Question: I'm getting used to styling slowly, especially in regards to Templates (DataTemplates, Templates, ControlTemplates etc).
However, I'm lost
I'm trying to have my TabItems all white (I'm not as far as Triggers yet so the selected item won't be shown), and the content to be grey. The entire thing is to be border-less.
I'm following the <URL>, and my stripped down version is
'''
<TabControl ItemsSource="{Binding Tabs}" SelectedItem="{Binding SelectedTab, UpdateSourceTrigger=PropertyChanged}" Margin="20">
<TabControl.Resources>
<Style TargetType="{x:Type TabControl}">
<Setter Property="Template">
<Setter.Value>
<ControlTemplate TargetType="{x:Type TabControl}">
<Grid>
<Grid.RowDefinitions>
<RowDefinition Height="*"></RowDefinition>
</Grid.RowDefinitions>
<Border Background="Red">
<ContentPresenter x:Name="PART_SelectedContentHost"
Margin="4"
ContentSource="SelectedContent" />
</Border>
</Grid>
</ControlTemplate>
</Setter.Value>
</Setter>
</Style>
<Style TargetType="{x:Type TabItem}">
<Setter Property="Template">
<Setter.Value>
<ControlTemplate TargetType="{x:Type TabItem}">
<Grid>
<ContentPresenter x:Name="ContentSite"
VerticalAlignment="Center"
HorizontalAlignment="Center"
ContentSource="Header"
Margin="12,2,12,2"
RecognizesAccessKey="True" />
</Grid>
</ControlTemplate>
</Setter.Value>
</Setter>
</Style>
</TabControl.Resources>
</TabControl>
'''
My WPF only shows a thin red line across the screen.
I'm using the MVVM approach, so I can see that although I set the ItemsSource (to a property called Tabs), I'm not defining it else where. The 'Tabs' of which I'm binding too all have a property called Title. This Title should be seen in the 'TabItem' header
So, I tried to update the following (in the TabItem styles)
'''
<ContentPresenter Content="{Binding Title}" />
'''
It makes no difference.
I can't see what I should be doing and can't see where I've gone wrong compared to the MSDN article.
My end goal is to have something like (where the non selected TabItems are white (I know I can use Triggers), the TabPanel is white, and the content is grey). The blurry bits are titles (text):

My question is, how can I show the Title property and remove the borders from the default TabControl's TabItem
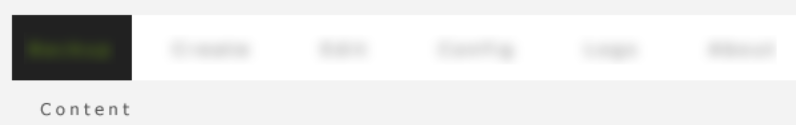
Answer: '''
<TabControl ItemsSource="{Binding Tabs}" SelectedItem="{Binding SelectedTab, UpdateSourceTrigger=PropertyChanged}" Margin="20">
<TabControl.Resources>
<Style TargetType="{x:Type TabControl}">
<Setter Property="Template">
<Setter.Value>
<ControlTemplate TargetType="{x:Type TabControl}">
<Grid>
<Grid.RowDefinitions>
<RowDefinition Height="Auto"></RowDefinition>
<RowDefinition Height="*"></RowDefinition>
</Grid.RowDefinitions>
<Border Background="White">
<TabPanel Name="HeaderPanel"
Grid.Row="0"
Panel.ZIndex="1"
Margin="0"
IsItemsHost="True"
KeyboardNavigation.TabIndex="1"
HorizontalAlignment="Left"/>
</Border>
<Border Background="Teal" Grid.Row="1">
<ContentPresenter ContentSource="SelectedContent"></ContentPresenter>
</Border>
</Grid>
</ControlTemplate>
</Setter.Value>
</Setter>
<Setter Property="Background" Value="#FFF3F3F3"></Setter>
<Setter Property="BorderThickness" Value="0" />
</Style>
<Style TargetType="{x:Type TabItem}" >
<Setter Property="Template">
<Setter.Value>
<ControlTemplate TargetType="{x:Type TabItem}">
<Grid>
<ContentPresenter Content="{Binding Title}" Margin="20,0,20,0" />
</Grid>
<ControlTemplate.Triggers>
<Trigger Property="IsSelected" Value="True">
<Setter Property="Background" Value="Orange" />
</Trigger>
</ControlTemplate.Triggers>
</ControlTemplate>
</Setter.Value>
</Setter>
<!--<Setter Property="Background" Value="White"></Setter>
<Setter Property="Header" Value="{Binding Title}" />
<Setter Property="BorderThickness" Value="0" />
</Style>
</TabControl.Resources>
</TabControl>
'''
Also, make sure if you are using MVVM, you have the DataTemplate sorted for each View/ViewModel otherwise it (the content) won't have a height and appear as if it's not there!